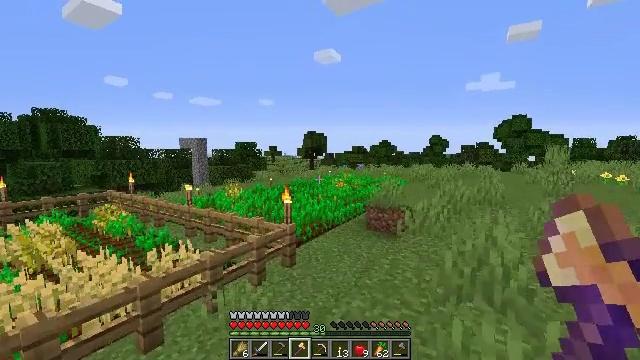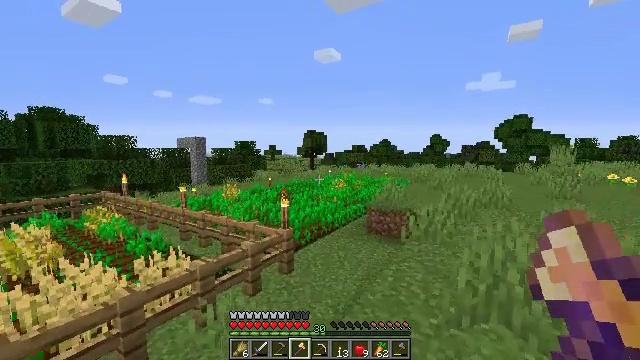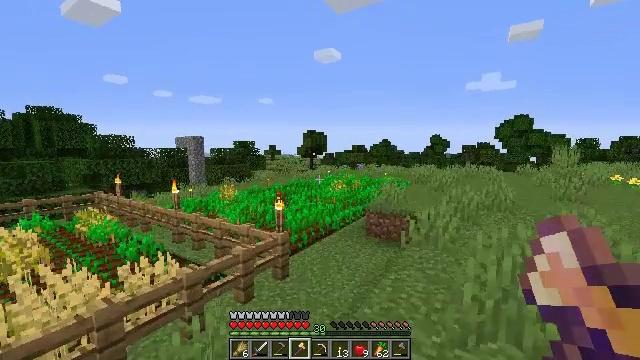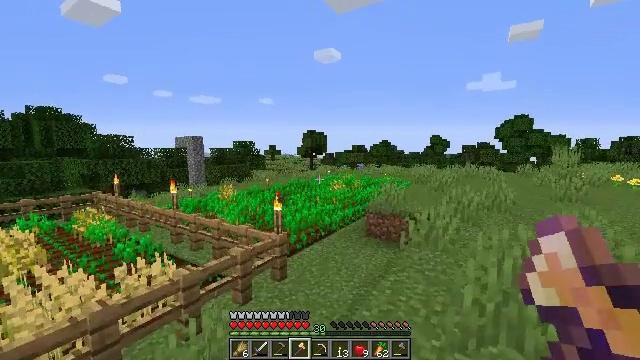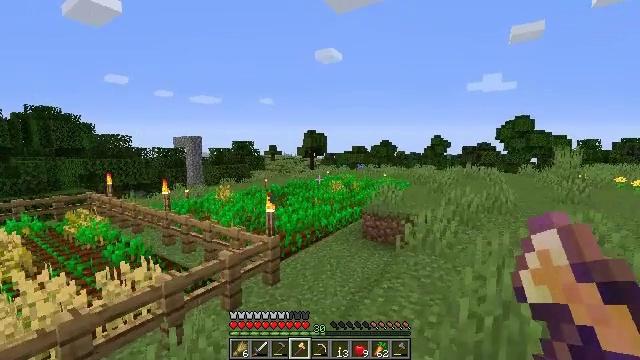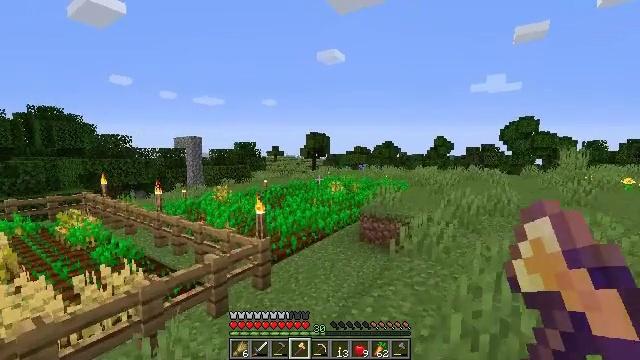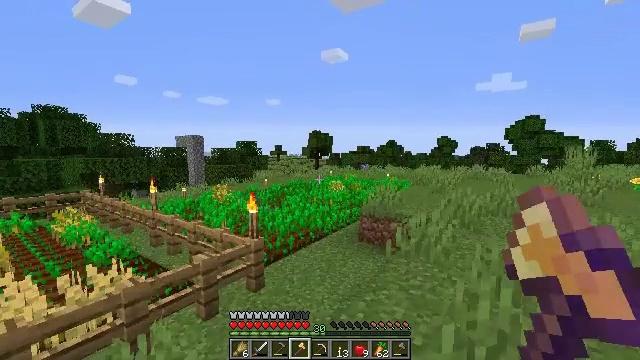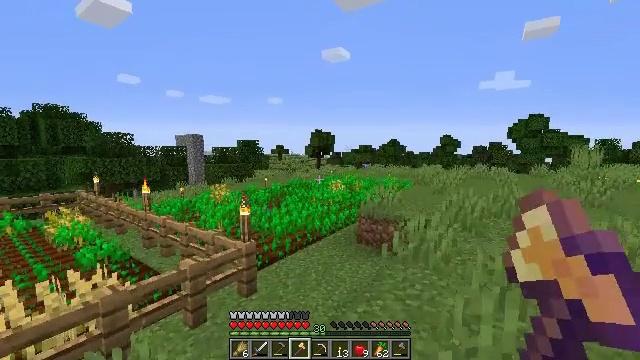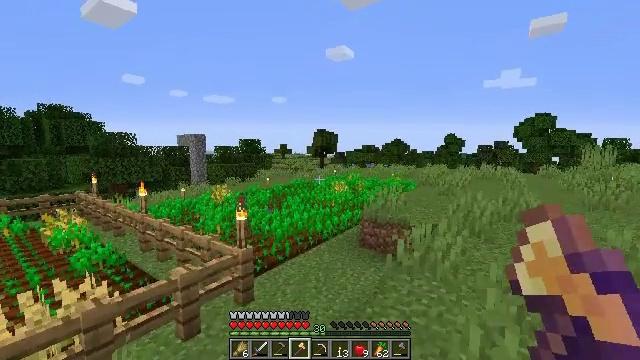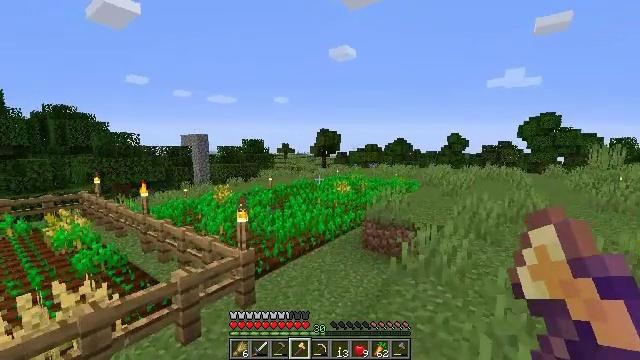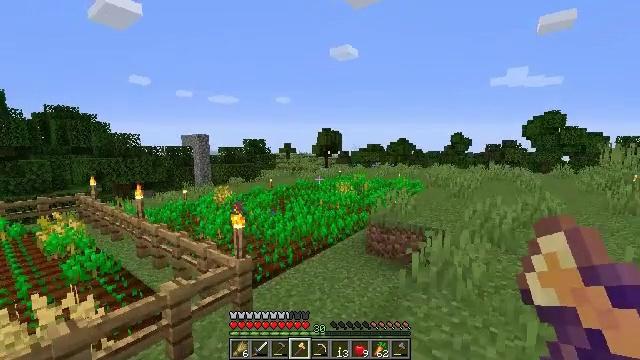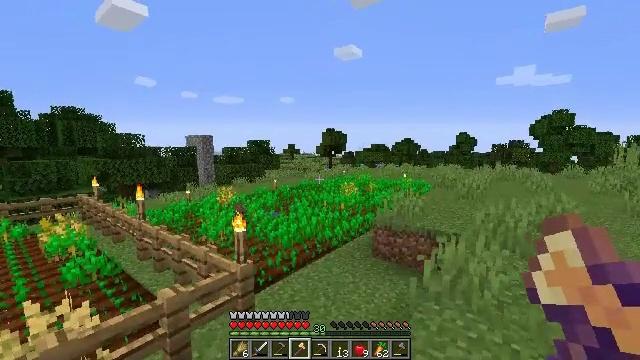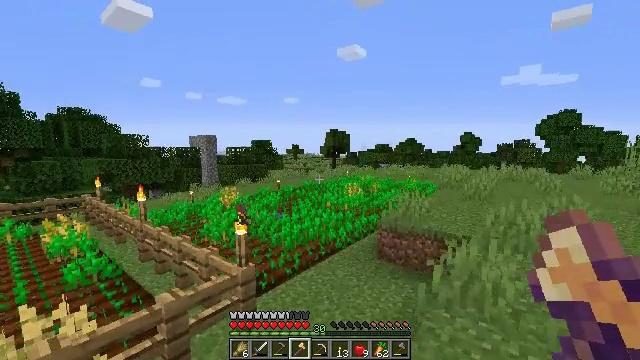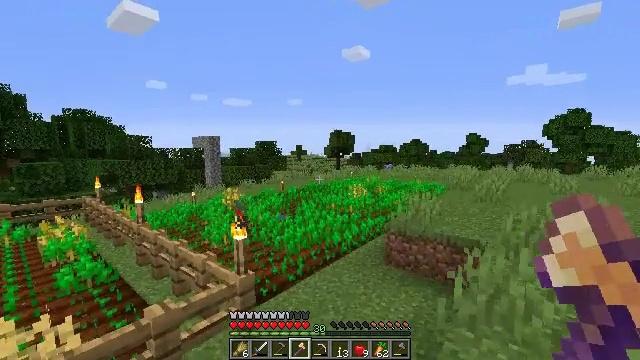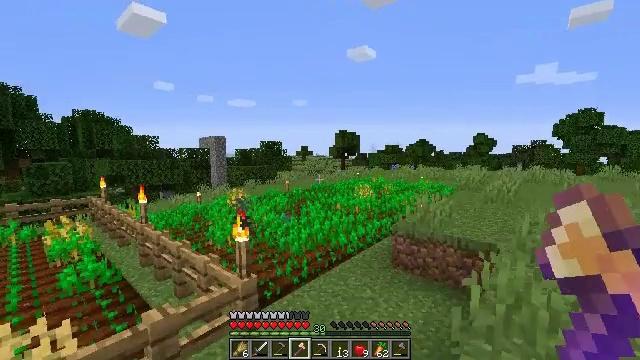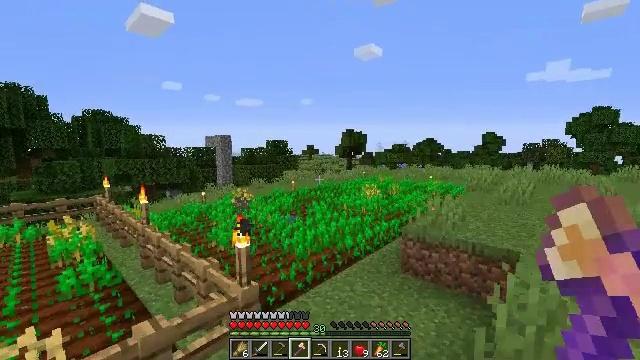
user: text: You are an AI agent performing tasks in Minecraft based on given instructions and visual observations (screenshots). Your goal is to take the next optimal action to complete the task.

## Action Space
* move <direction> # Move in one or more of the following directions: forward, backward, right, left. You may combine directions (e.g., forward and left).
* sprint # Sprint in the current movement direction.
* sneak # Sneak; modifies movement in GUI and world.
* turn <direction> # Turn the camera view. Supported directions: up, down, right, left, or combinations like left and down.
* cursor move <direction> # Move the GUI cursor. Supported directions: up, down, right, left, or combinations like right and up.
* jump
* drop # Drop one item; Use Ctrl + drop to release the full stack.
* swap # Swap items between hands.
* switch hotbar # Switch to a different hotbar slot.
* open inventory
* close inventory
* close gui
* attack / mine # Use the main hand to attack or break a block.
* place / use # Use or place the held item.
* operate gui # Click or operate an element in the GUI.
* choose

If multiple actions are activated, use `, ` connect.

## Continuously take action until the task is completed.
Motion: motion action
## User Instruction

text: Break the tree to get oak logs.
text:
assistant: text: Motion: move forward
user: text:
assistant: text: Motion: move forward and move right
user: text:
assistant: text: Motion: move forward and move right
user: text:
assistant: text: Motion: move forward and move right
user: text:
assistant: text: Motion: move forward and move right
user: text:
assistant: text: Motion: move forward and move right
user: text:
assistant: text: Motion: move forward
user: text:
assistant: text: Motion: move forward
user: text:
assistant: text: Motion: move forward
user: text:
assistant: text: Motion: move forward
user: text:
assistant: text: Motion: move forward
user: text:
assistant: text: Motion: move forward
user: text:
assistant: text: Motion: move forward
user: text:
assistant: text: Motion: move forward, turn left
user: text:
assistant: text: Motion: move forward, turn left
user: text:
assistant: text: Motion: move forward, turn left
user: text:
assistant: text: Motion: move forward
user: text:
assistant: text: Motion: move forward, turn left
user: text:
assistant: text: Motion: move forward
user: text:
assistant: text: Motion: move forward
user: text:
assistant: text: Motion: move forward, turn left
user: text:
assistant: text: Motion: move forward
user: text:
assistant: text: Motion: move forward and move right
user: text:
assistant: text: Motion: move forward and move right, turn left
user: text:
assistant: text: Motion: move forward and move right
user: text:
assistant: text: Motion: move forward and move right
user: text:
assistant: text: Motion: move forward, turn left
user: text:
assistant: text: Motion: move forward, turn left
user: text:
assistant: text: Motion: move forward, turn left
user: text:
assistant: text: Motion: move forward